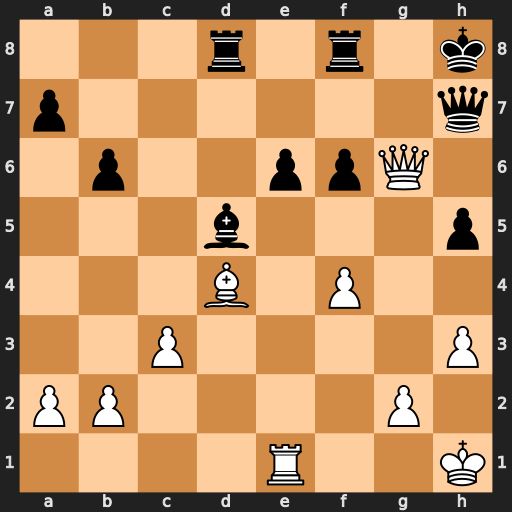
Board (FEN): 3r1r1k/p6q/1p2ppQ1/3b3p/3B1P2/2P4P/PP4P1/4R2K
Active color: w
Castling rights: -
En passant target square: -
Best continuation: Bxf6+ Rxf6 Qxf6+ Qg7 Qxd8+